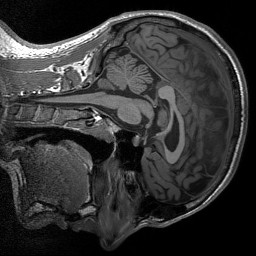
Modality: T1w
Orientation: sagittal
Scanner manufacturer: siemens
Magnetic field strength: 3 T
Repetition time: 1.76 s
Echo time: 0.0022 s